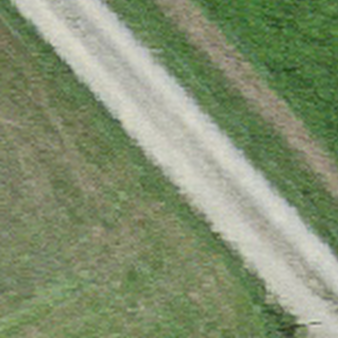
Label: other